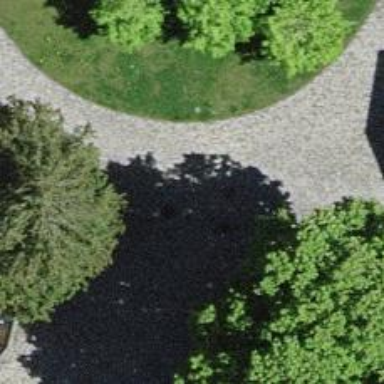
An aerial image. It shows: Paved footway.